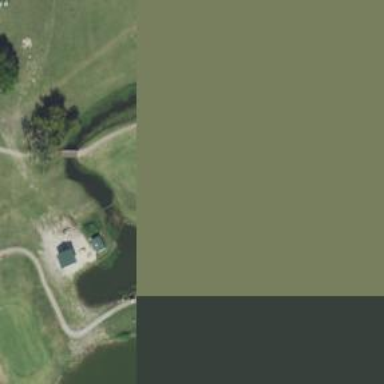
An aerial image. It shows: Golf hole.